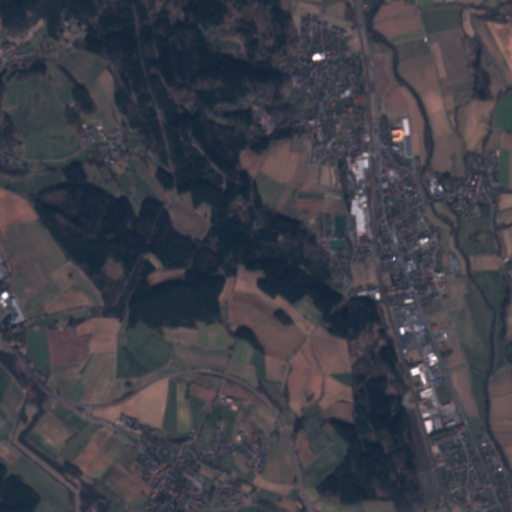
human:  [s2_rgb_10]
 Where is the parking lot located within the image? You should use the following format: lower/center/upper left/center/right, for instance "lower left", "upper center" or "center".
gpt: The parking lot is located in the lower right of the image.
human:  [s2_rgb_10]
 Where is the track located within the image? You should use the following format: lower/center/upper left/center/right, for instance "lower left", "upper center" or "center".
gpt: The track is located in the upper right of the image.
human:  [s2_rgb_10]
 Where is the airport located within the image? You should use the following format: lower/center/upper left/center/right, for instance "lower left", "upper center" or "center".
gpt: There is no airport in the image.